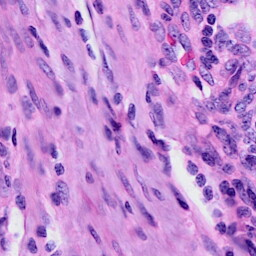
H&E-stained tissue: Cervix